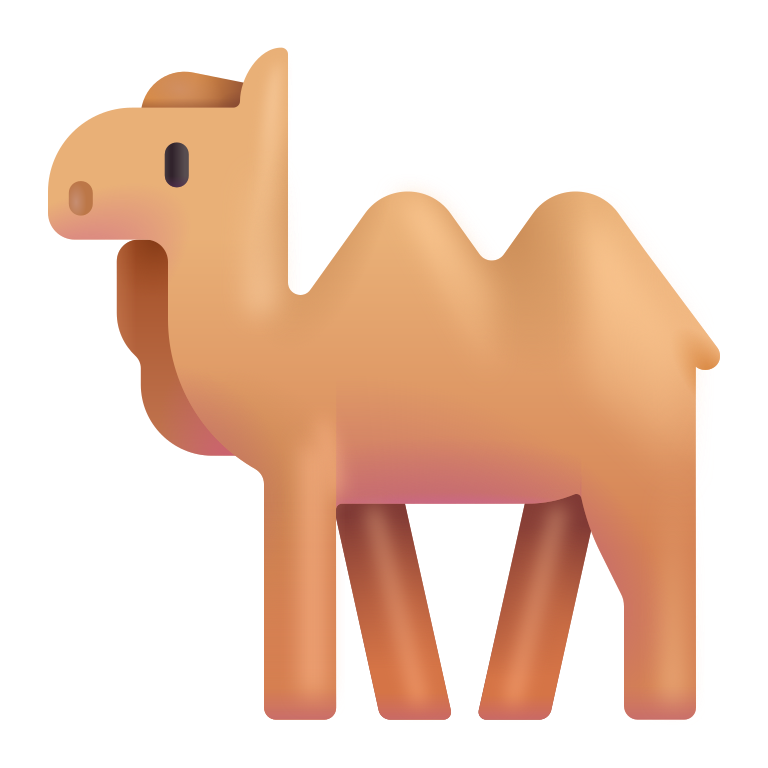
two hump camel color